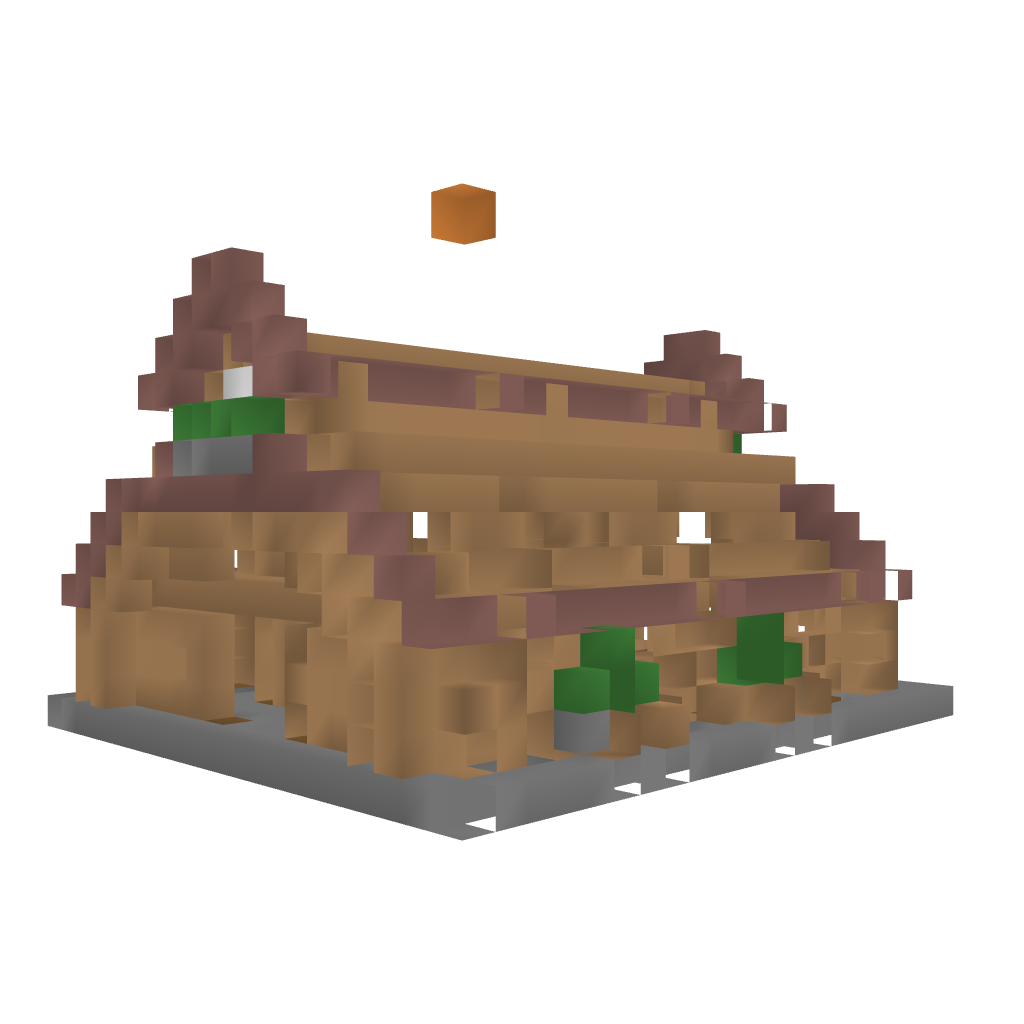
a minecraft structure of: Medium Barn bad low quality